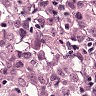
Metastatic tissue present: yes